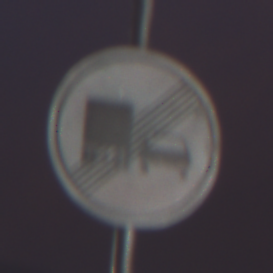
Verkehrszeichen: EndeUeberholverbotKraftfahrzeuge
Umgebung: Outdoor, Urban
Tageszeit: SunriseSunset
Wetter: PartlyCloudy
Licht: Artificial
Jahreszeit: NotSpecified
Kontrast: HighContrast